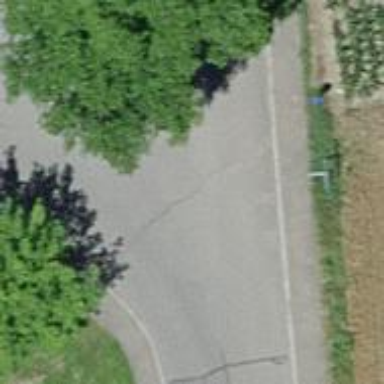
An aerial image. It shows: Residential road with asphalt surface and sidewalk on the left.